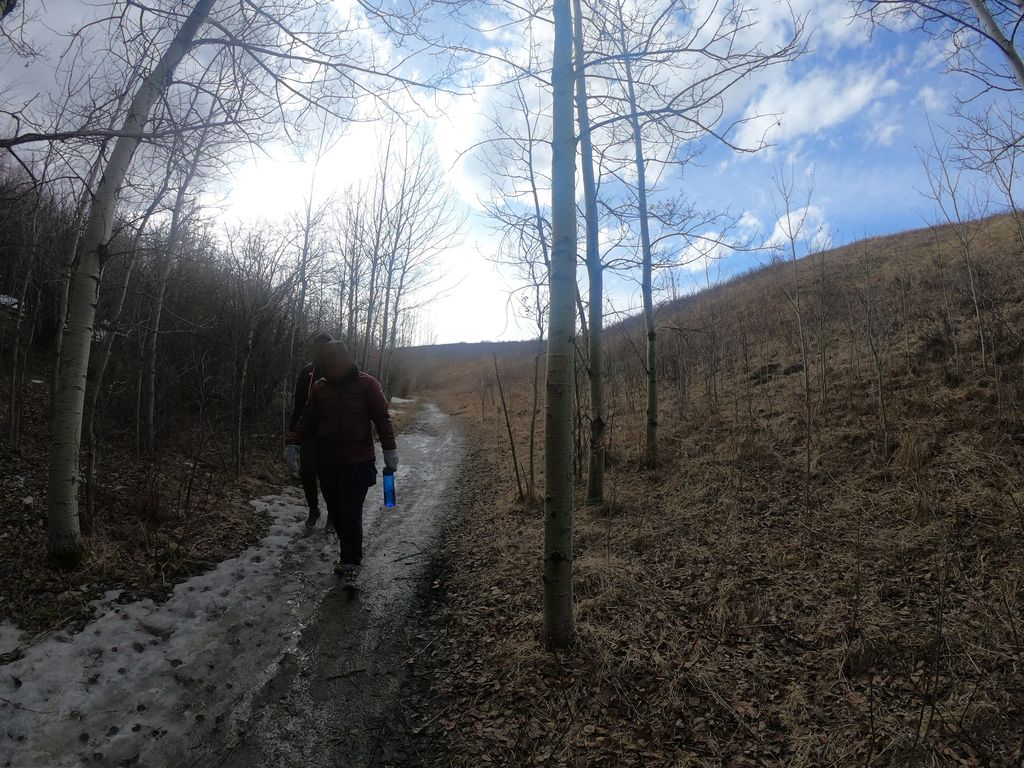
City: calgary